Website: home-depot
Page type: billing-address
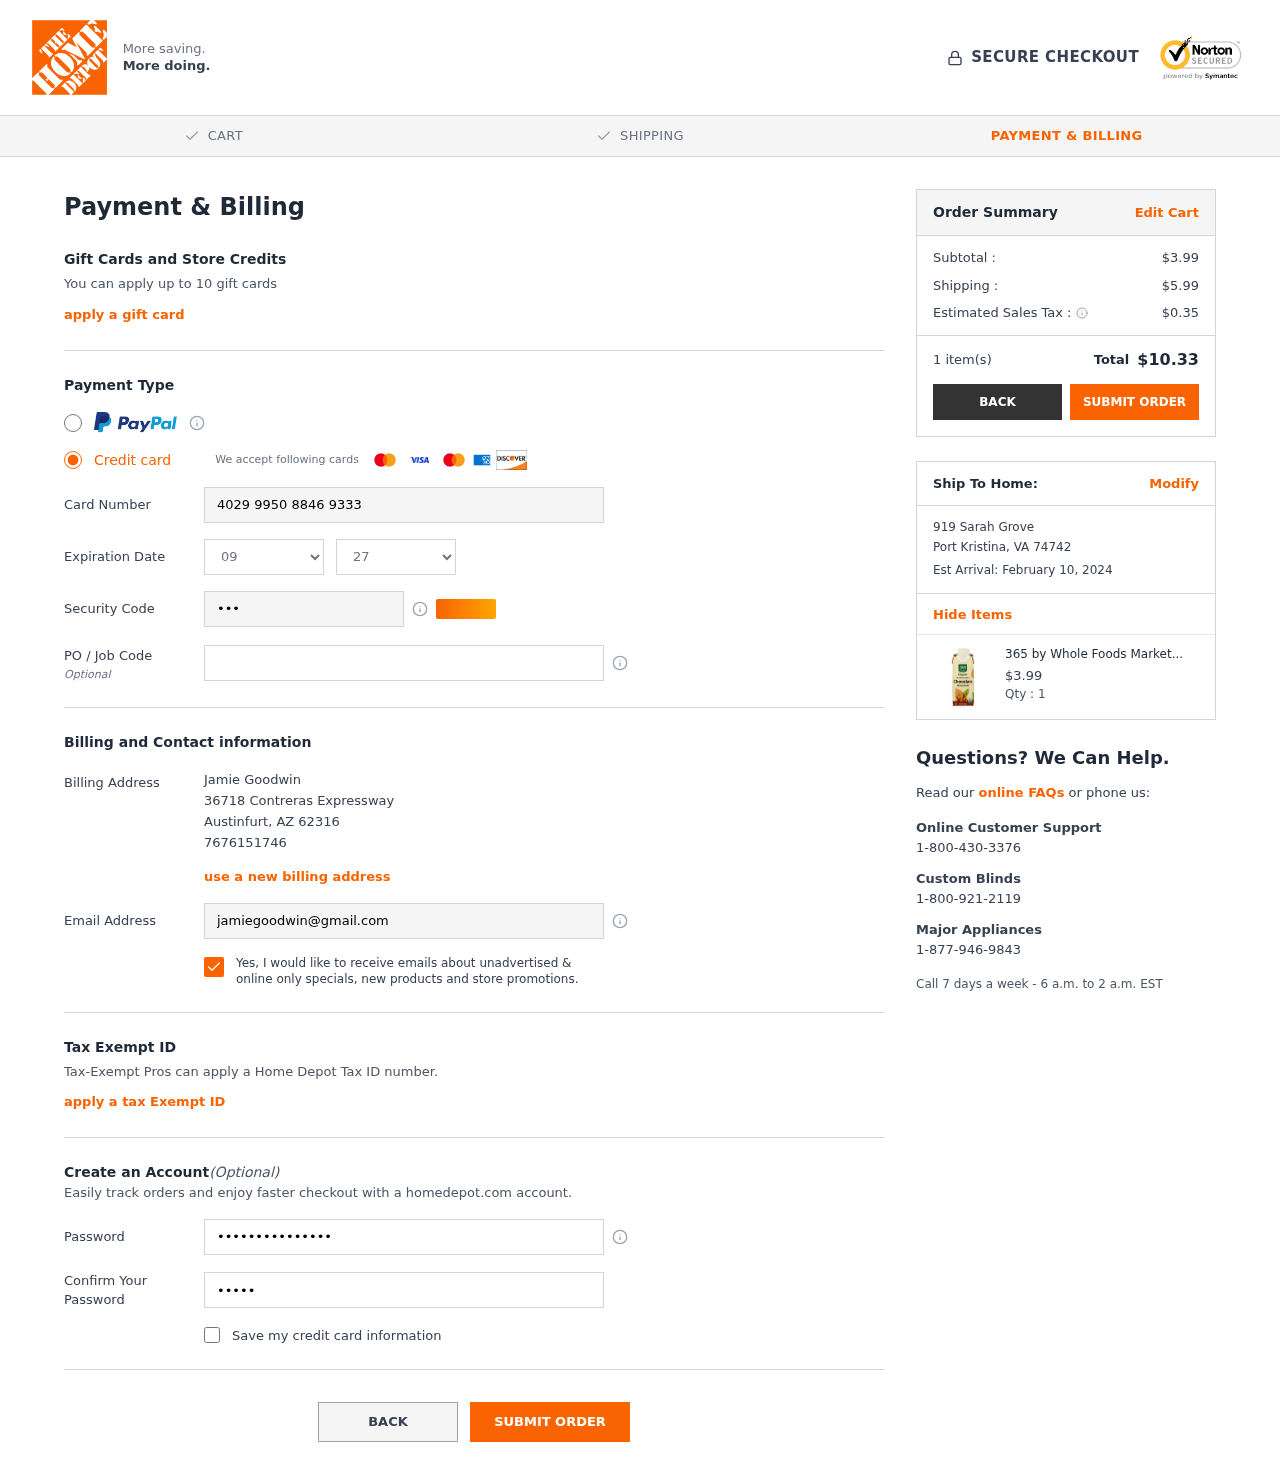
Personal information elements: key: PII_CARD_CVV
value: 839
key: PII_CARD_EXPIRY_MONTH
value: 09
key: PII_CARD_EXPIRY_YEAR
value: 27
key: PII_CARD_NUMBER
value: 4029 9950 8846 9333
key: PII_CITY
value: Austinfurt
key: PII_CITY2
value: Port Kristina
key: PII_EMAIL
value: jamiegoodwin@gmail.com
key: PII_FULLNAME
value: Jamie Goodwin
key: PII_PHONE
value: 7676151746
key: PII_POSTCODE
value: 62316
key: PII_POSTCODE2
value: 74742
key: PII_STATE_ABBR
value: AZ
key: PII_STATE_ABBR2
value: VA
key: PII_STREET
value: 36718 Contreras Expressway
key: PII_STREET2
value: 919 Sarah Grove
Product elements: key: PRODUCT1_NAME
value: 365 by Whole Foods Market, Organic Unsweetened Almond Milk, Chocolate (1 Single Carton), 8 Fl Oz
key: PRODUCT1_PRICE
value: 3.99
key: PRODUCT1_QUANTITY
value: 1
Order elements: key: ORDER_SUBTOTAL
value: $3.99
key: ORDER_SHIPPING_COST
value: $5.99
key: ORDER_TAX
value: $0.35
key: ORDER_NUM_ITEMS
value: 1 item(s)
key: ORDER_TOTAL
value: $10.33
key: ORDER_DELIVERY_DATE
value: Est Arrival: February 10, 2024